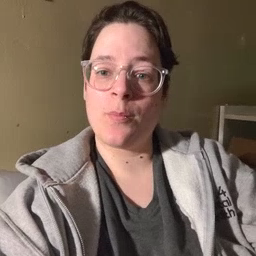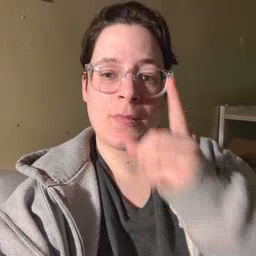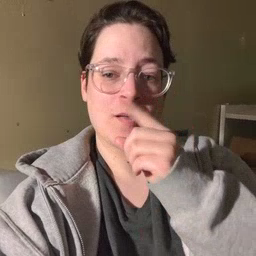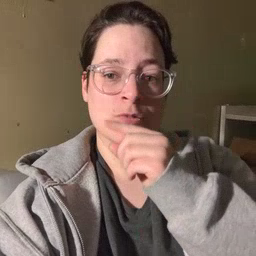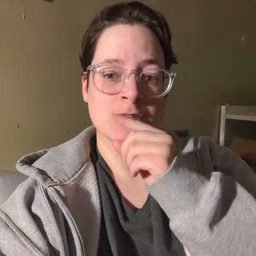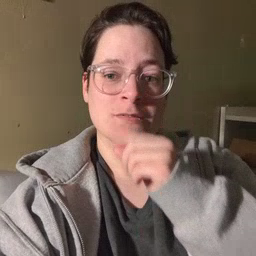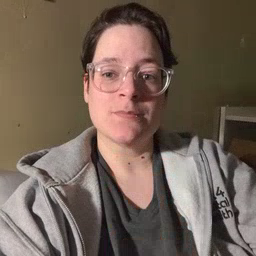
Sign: mouse